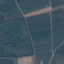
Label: PermanentCrop